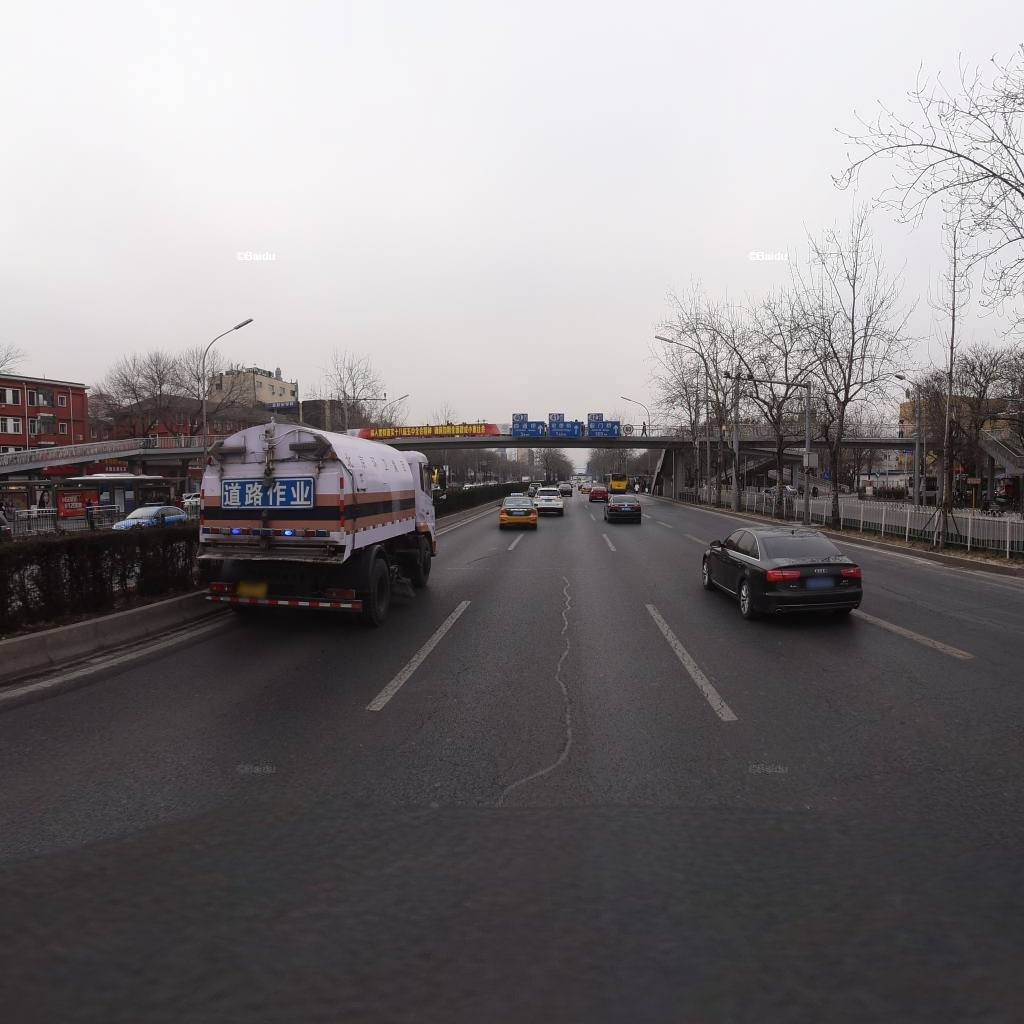
Region: Haidian
Road damage annotations: longitudinal patch, longitudinal crack